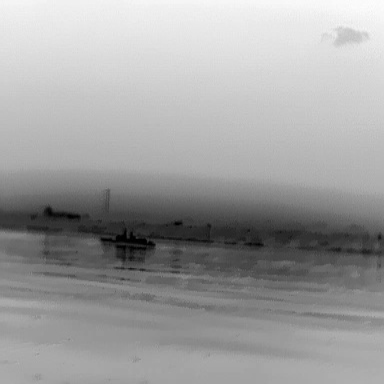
There is a warship in the infrared image.